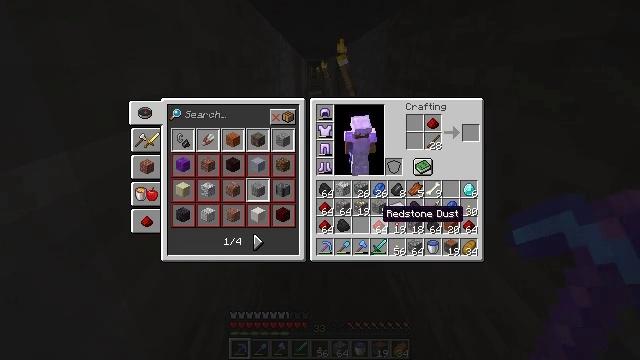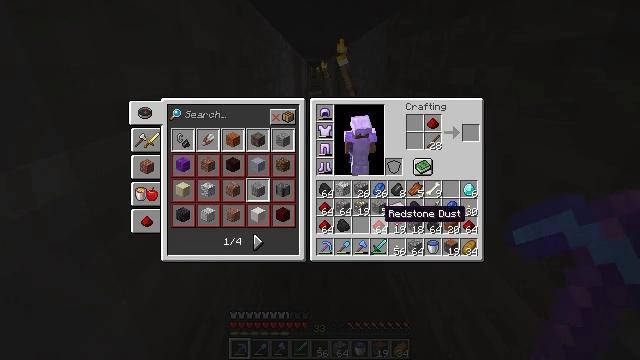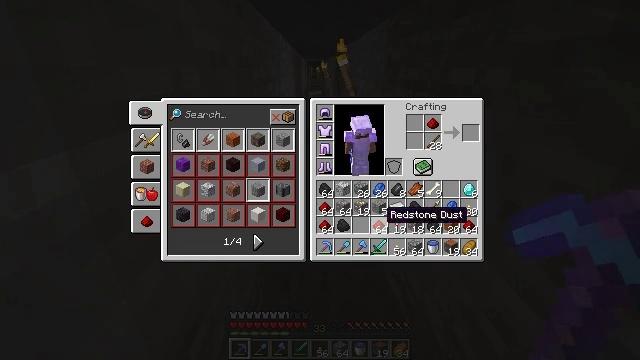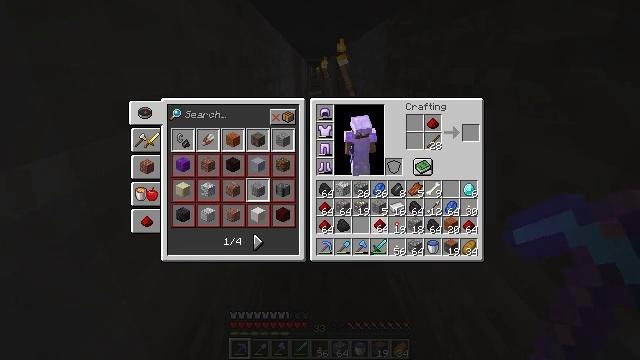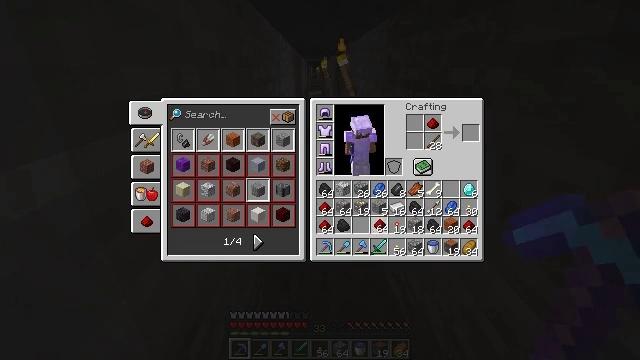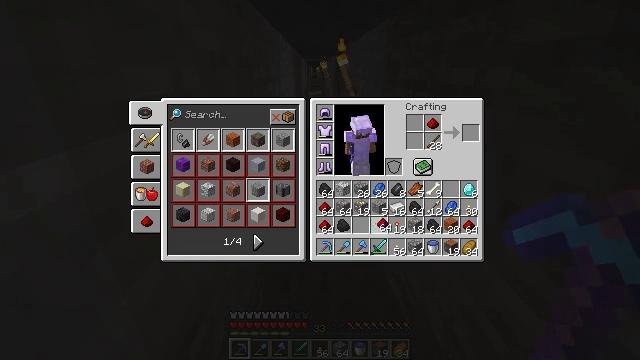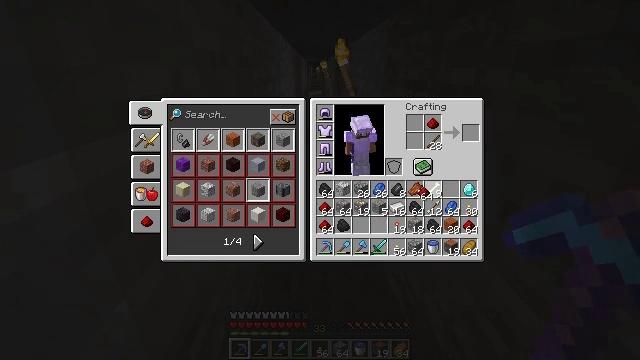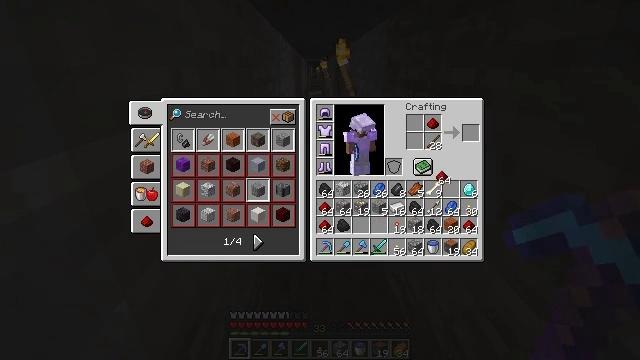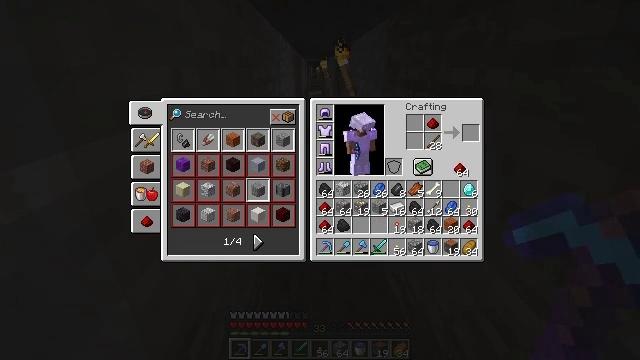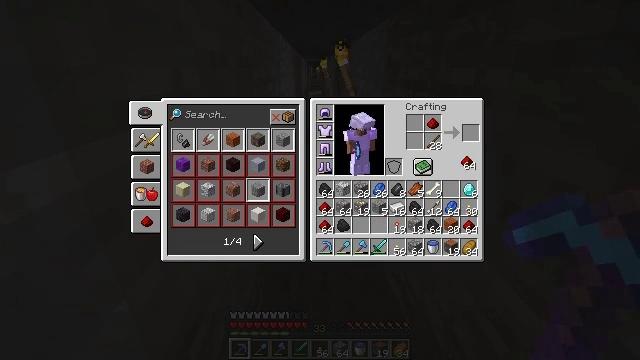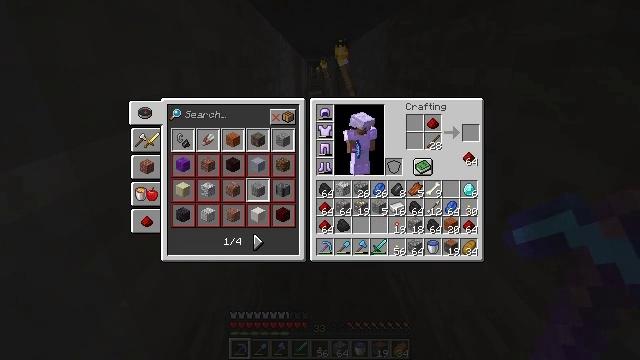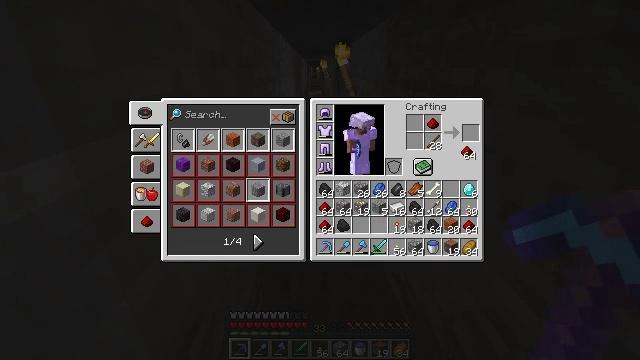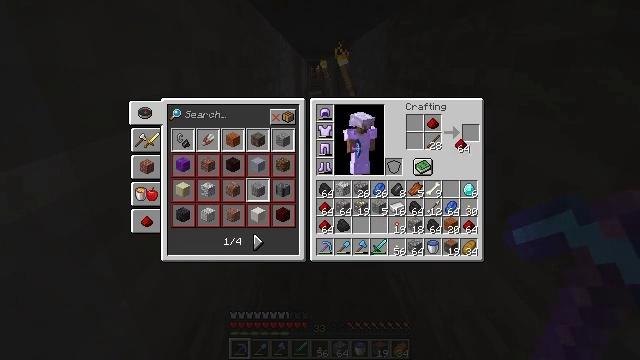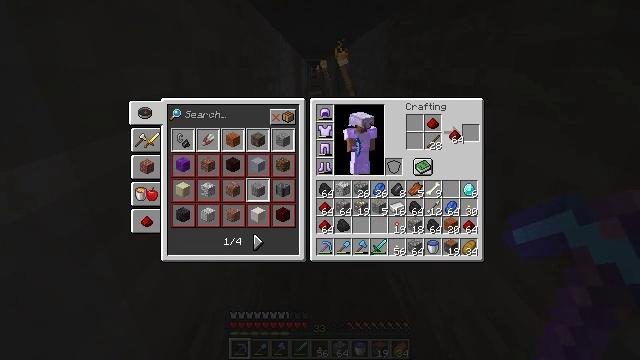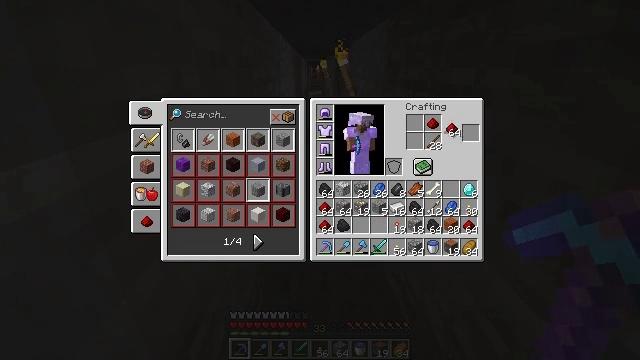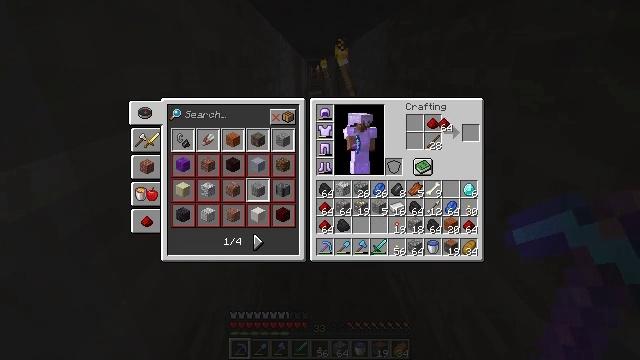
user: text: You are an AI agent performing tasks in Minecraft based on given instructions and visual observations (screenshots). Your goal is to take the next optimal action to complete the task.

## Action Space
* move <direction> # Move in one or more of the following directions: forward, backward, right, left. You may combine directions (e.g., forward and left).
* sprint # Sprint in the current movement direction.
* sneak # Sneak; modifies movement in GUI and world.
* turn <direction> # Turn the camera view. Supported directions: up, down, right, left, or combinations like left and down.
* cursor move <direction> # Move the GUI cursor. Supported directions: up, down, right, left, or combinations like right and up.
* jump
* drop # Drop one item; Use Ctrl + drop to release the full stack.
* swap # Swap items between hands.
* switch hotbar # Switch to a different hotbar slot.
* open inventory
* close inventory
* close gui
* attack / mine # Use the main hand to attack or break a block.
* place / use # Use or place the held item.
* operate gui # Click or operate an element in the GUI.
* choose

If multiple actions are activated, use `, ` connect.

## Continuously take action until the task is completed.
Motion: motion action
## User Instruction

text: Craft the redstone torch with a stick and redstone dust.
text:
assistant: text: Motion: no_op
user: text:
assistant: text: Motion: no_op
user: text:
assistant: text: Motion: operate gui
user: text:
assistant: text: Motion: operate gui
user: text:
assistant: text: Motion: operate gui
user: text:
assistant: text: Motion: cursor move right and up
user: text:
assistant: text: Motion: cursor move right and up
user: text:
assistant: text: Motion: cursor move right and up
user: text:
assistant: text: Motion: cursor move right and up
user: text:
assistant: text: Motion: no_op
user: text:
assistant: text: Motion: no_op
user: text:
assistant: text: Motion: cursor move up
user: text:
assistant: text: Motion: cursor move up
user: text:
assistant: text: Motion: cursor move up
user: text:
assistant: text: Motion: cursor move left
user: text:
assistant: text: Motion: no_op
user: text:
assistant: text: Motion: no_op
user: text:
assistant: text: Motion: no_op
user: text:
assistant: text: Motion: operate gui
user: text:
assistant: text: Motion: operate gui
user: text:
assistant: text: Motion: no_op
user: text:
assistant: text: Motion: no_op
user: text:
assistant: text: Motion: cursor move right
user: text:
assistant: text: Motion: cursor move right
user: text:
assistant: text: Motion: no_op
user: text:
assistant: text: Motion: cursor move right
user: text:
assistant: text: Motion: no_op
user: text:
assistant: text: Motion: no_op
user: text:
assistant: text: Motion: operate gui
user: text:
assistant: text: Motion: operate gui